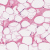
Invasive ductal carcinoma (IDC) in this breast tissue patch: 0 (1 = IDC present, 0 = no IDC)